This plot shows a bearing's acceleration signal over time (raw waveform). Determine the bearing's health state. Answer with exactly one of: normal, inner_race, outer_race, ball.
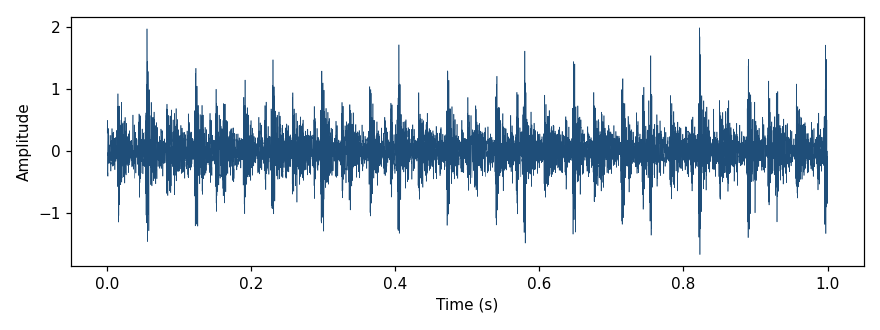
Answer: outer_race